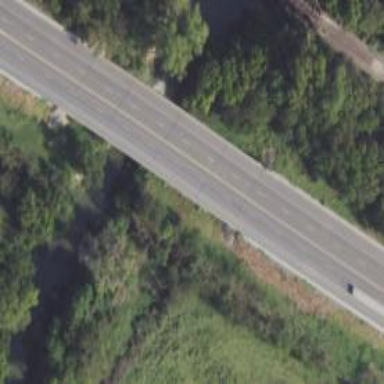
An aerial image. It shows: Primary highway.